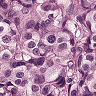
Metastatic tissue present: yes